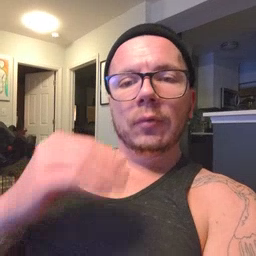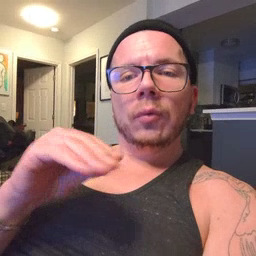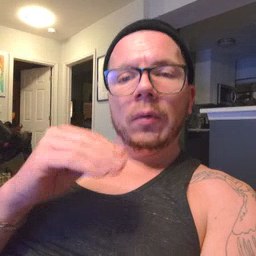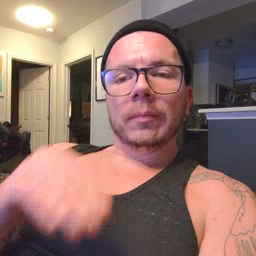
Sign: store